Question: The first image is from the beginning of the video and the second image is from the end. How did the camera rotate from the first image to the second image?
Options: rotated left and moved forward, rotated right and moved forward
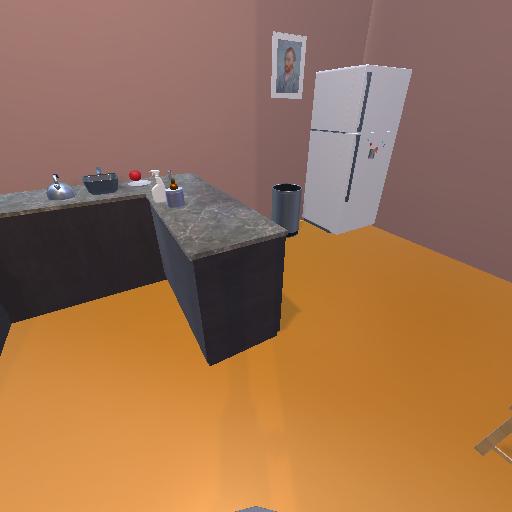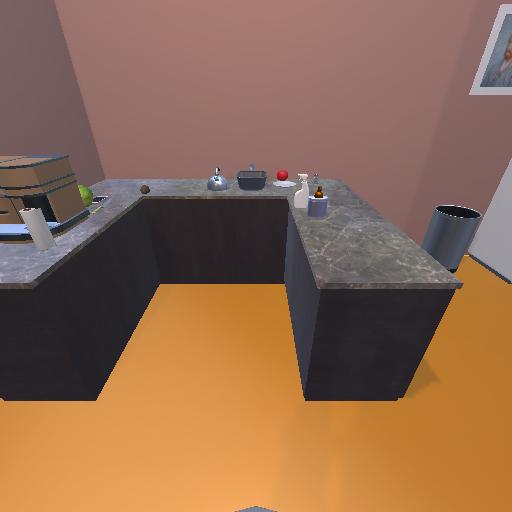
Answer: rotated left and moved forward